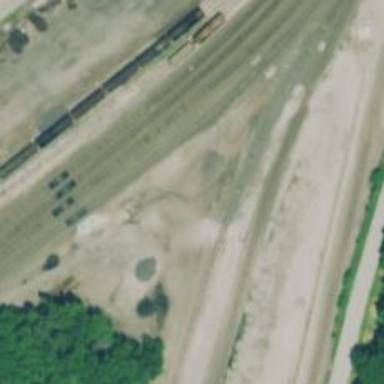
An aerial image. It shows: Railway junction.